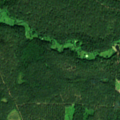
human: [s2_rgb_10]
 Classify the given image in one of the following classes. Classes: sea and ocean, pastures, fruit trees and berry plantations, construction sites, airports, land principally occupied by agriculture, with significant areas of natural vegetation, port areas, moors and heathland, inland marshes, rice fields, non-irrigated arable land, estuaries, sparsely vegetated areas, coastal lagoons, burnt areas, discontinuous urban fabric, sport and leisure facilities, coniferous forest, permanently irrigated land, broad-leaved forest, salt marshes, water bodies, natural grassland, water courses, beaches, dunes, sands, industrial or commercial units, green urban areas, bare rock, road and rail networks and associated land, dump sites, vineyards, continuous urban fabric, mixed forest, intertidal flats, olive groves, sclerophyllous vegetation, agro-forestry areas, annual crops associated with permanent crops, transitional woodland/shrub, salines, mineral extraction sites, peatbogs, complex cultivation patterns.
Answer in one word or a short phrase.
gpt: coniferous forest, mixed forest, natural grassland